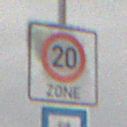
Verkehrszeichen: BeginnZone20
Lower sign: SackgasseRadverkehrDurchlaessig
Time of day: MorningAfternoon
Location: Outdoor (Nature)
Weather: Overcast
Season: Winter
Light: Natural